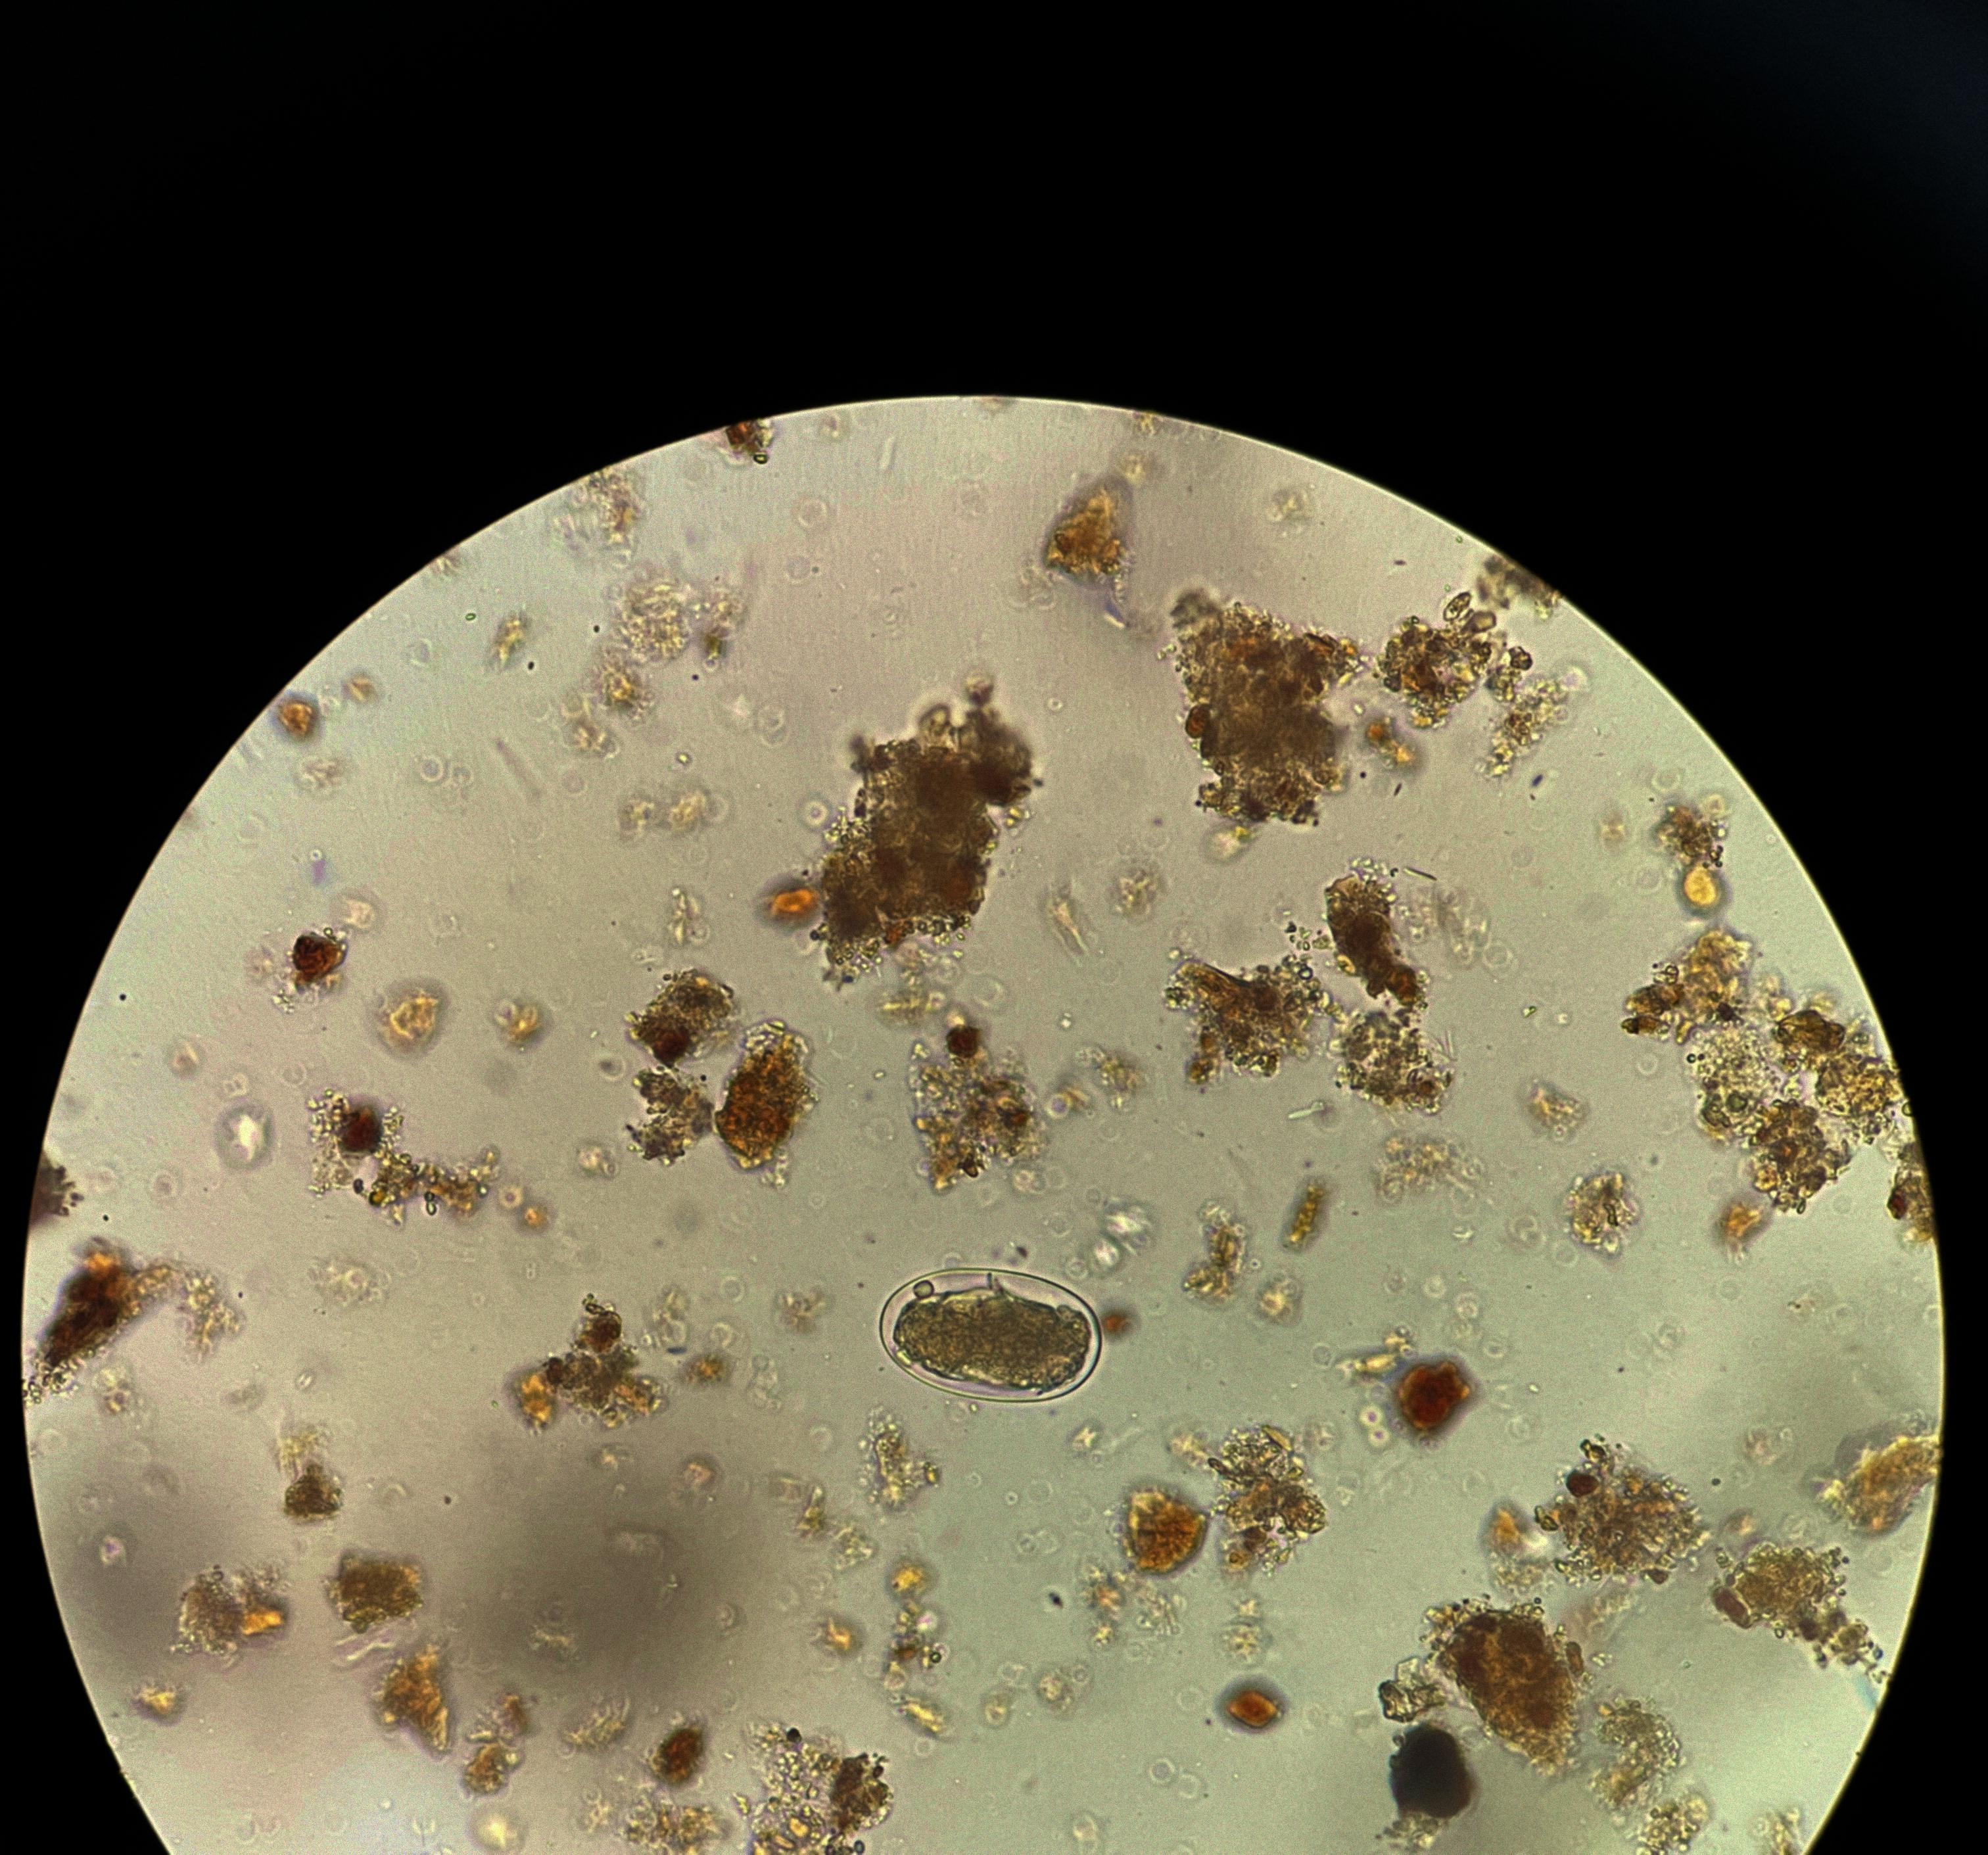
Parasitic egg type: Hookworm egg